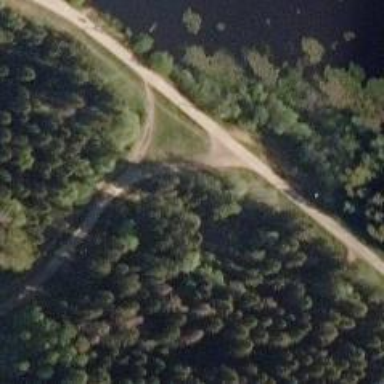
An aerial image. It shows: Path with excellent trail visibility.